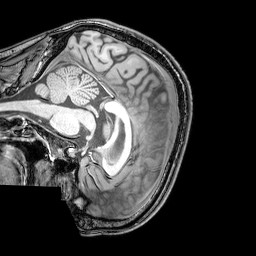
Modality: T1w
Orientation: sagittal
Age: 26
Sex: male
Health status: healthy
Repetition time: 0.081 s
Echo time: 0.037 s